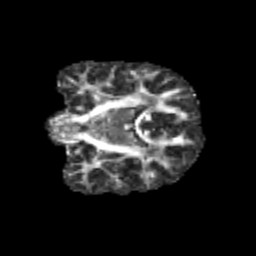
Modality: FA
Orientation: coronal
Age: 10
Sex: male
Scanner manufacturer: siemens
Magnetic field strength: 3 T
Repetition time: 3.8 s
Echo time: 0.07 s